Question: I wrote a simple functions to split an array to 2 parts.
'''
split([], [], []) -> [[], []];
split([], [], Part2) -> [[], Part2];
split([], Part1, []) -> split([], [], Part1);
split([], Part1, Part2) -> [Part1, Part2];
split([Head | Tail], Part1, Part2) -> split(Tail, Part2, [Head | Part1]).
'''
I tried to play with my function and I experienced a huge issue with that see the image below. The function works for a lot of example but if use for input '[4,9,2],[],[]' I got the following strange result '[" ",[2,4]]'.

Where is the issue?
Thanks for your answer and time.
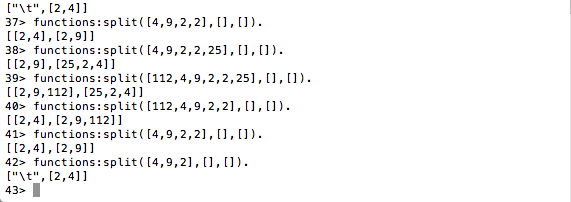
Answer: It is a behaviour of erlang:
'''
8> [9].
" "
9> [" "].
[" "]
'''
It is because, from erlang's POV, a string is just a series of number. erlang will try to print a number as a character if the number corresponds to a printable character.